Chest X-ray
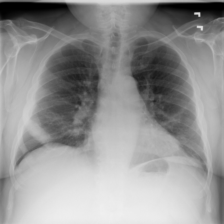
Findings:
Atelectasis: negative
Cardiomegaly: negative
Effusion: negative
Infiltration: negative
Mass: negative
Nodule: negative
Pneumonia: negative
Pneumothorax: negative
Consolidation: negative
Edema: negative
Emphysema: negative
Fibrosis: negative
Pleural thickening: negative
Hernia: negative